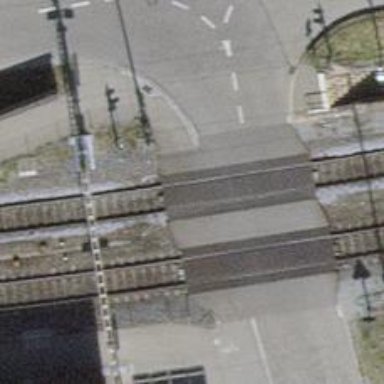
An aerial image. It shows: Crossing for the railway.